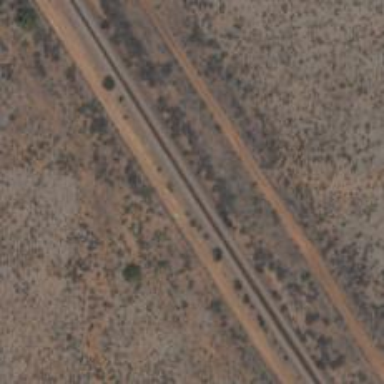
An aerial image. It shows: Railway track.